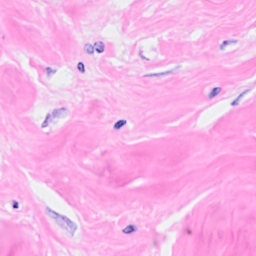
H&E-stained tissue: Breast